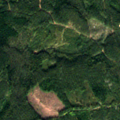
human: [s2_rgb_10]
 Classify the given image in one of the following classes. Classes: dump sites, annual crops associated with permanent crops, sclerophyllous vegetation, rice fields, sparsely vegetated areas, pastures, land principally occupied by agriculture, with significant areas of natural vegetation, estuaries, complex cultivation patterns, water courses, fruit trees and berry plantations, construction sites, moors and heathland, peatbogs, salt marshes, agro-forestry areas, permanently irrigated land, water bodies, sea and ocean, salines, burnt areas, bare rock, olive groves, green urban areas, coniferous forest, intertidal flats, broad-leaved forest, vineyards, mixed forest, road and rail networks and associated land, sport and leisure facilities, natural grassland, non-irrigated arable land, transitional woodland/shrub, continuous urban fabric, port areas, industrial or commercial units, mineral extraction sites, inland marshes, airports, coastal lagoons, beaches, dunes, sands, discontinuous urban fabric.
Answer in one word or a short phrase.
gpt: coniferous forest, mixed forest